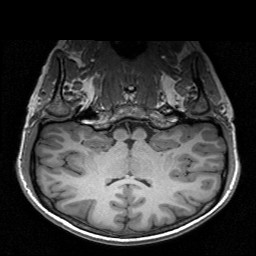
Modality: T1w
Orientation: sagittal
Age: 23
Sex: female
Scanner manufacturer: siemens
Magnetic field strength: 3 T
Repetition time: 1.9 s
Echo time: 0.00226 s